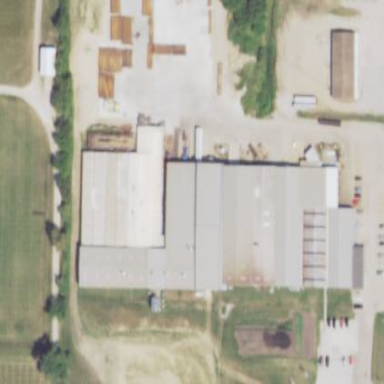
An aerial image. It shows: Industrial building.